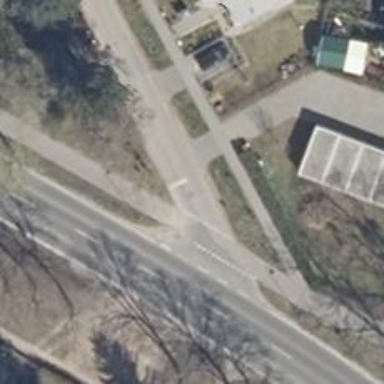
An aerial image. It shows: Road with stop sign.